Question: i have a table xyz, with three columns rcvr_id,mth_id and tpv. rcvr_id is an id given to a customer, mth_id is a column which stores the month number( mth_id is calculated as (2012-1900) * 12 + 1,2,3.. ( depending on the month). So for example Dec 2011 will have month_id of 1344, Jan 2012 1345 etc. Tpv is a variable which shows the customers transaction amount.
'''
Example table
rcvr_id mth_id tpv
1 1344 23
2 1344 27
3 1344 54
1 1345 98
3 1345 102
.
.
.
so on
P.S if a customer does not have a transaction in a given month, his row for that month wont exist.
'''
Now, the question. Based on transactions for the months 1327 to 1350, i need to classify a customer as steady or sporadic.
Here is a description.

The above image is for 1 customer. i have millions of customers.
How do i go about it? I have no clue how to identify trends in sql .. or rather how to do it the best way possible.
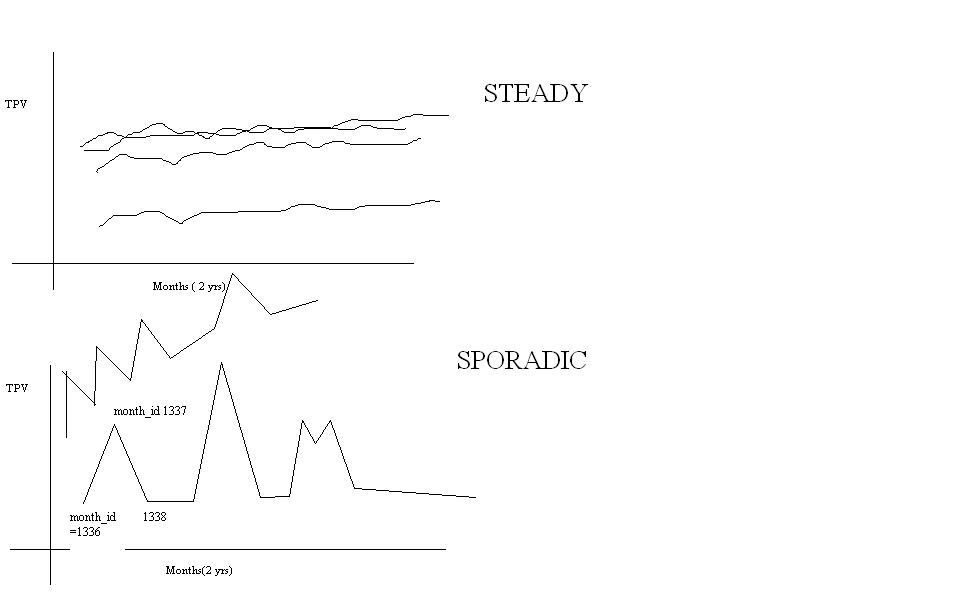
Answer: I would suggest the 'STDDEV_POP' function - a higher value indicates a greater variation in values.
'''
select
rcvr_id, STDDEV_POP(tpv)
from yourtable
group by rcvr_id
'''
'STDDEV_POP' is the function for <URL>
If this doesn't differentiate enough, you may need to look at regression functions and variance.